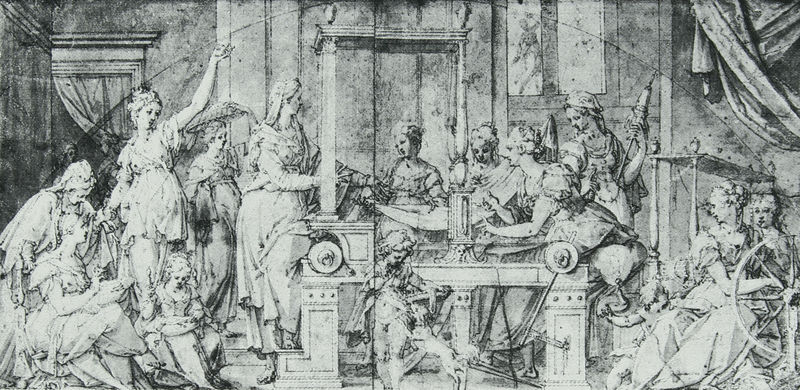
Titel: Arachnes Wettkampf mit Minerva
Künstler: Friedrich Sustris
Standort: Wien
Institution: Graphische Sammlung Albertina
Schlagwörter: gruppe, hand, rubens, weiß, frauen, menschen, mädchen, bewegung, damen, fenster, finger, frau, frisur, frisuren, grau, haar, kleider, raum, reden, schwarz, skizze, säulen, tisch, tür, zeichnung, zimmer, gebäude, hund, schloss, tuch, fest, leute, tanz, feier, wand, architektur, arm, arme, barock, kleidung, innenraum, vorhang, gewand, haare, interieur, sitzend, stehend, stoff, stoffe, tücher, gewänder, kind, bühne, tanzen, england, renaissance, arbeit, kinder, engel, putto, kopfbedeckung, bogen, italien, perspektive, studie, arbeiten, grafik, graphik, linien, hof, fabrik, saal, rad, könig, vorhänge, nähen, näherinnen, wolle, wandgemälde, kerze, näherin, türrahmen, vasen, ankleiden, hochsteckfrisur, junge, freude, striche, bad, spiel, maschine, antike, linie, kohle, zentralperspektive, druck, schwarz weiß, stich, strich, bleistift, allegorie, entwurf, kunst, orgie, altar, rom, spielend, buchseite, halbkreis, gesims, handwerk, werkstatt, zeichnen, tempel, königin, fresko, hausarbeit, vorlage, textil, tunika, kopfschmuck, turban, dienerinnen, gespräche, waben, garn, weben, hofstaat, klassisch, spindel, spinnen, spinnrad, rocken, spinnerin, weberei, webstuhl, gebälk, klassizistisch, grazil, federzeichnung, frauengruppe, zeichung, schneidern, vorzeichnung, entwurd, lünette, strichzeichnung, maschinen, italienisch, potal, personifikationen, geand, muck, spule, webrahmen, stofe, nähmaschine, frauenzimmer, stoffbahnen, grazie, frauenhaus, gewändern, inerieur, spindeln, steintische, stockfenster, tempelsaal, wnadmalerei, sw, #weben, hand heben